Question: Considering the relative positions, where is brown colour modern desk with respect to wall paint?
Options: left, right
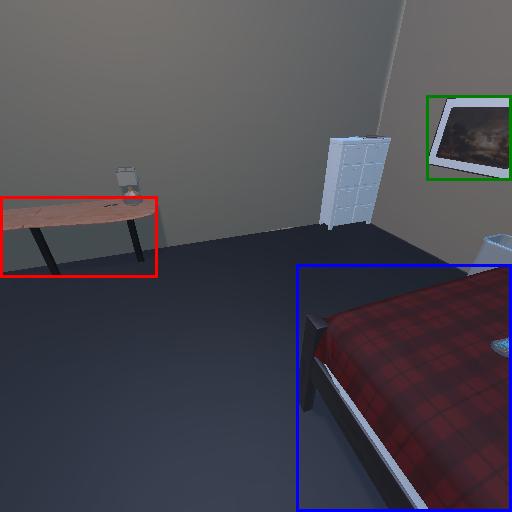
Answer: left